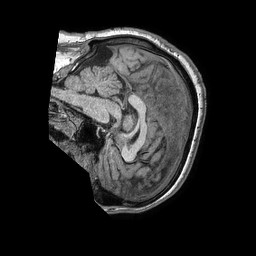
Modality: T1w
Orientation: sagittal
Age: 48
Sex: male
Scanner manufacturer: philips
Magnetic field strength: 1.5 T
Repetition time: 0.007717 s
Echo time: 0.003514 s